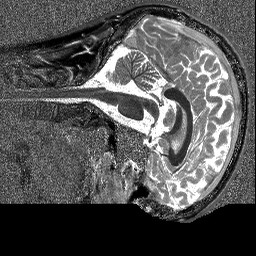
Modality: T1map
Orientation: sagittal
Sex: male